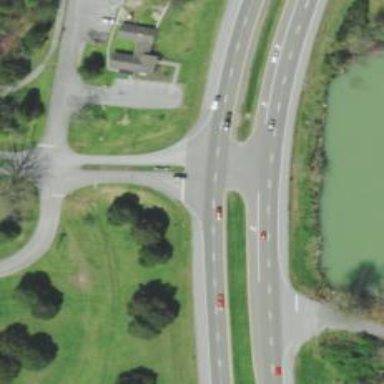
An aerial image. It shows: Trunk link highway.